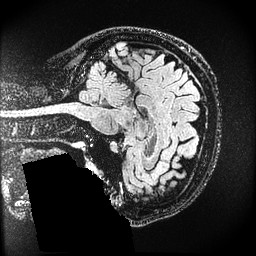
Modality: FLAIR
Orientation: sagittal
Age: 48
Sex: female
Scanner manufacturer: ge
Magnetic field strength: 3 T
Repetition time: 4.802 s
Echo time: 0.1169 s